Chest X-ray:
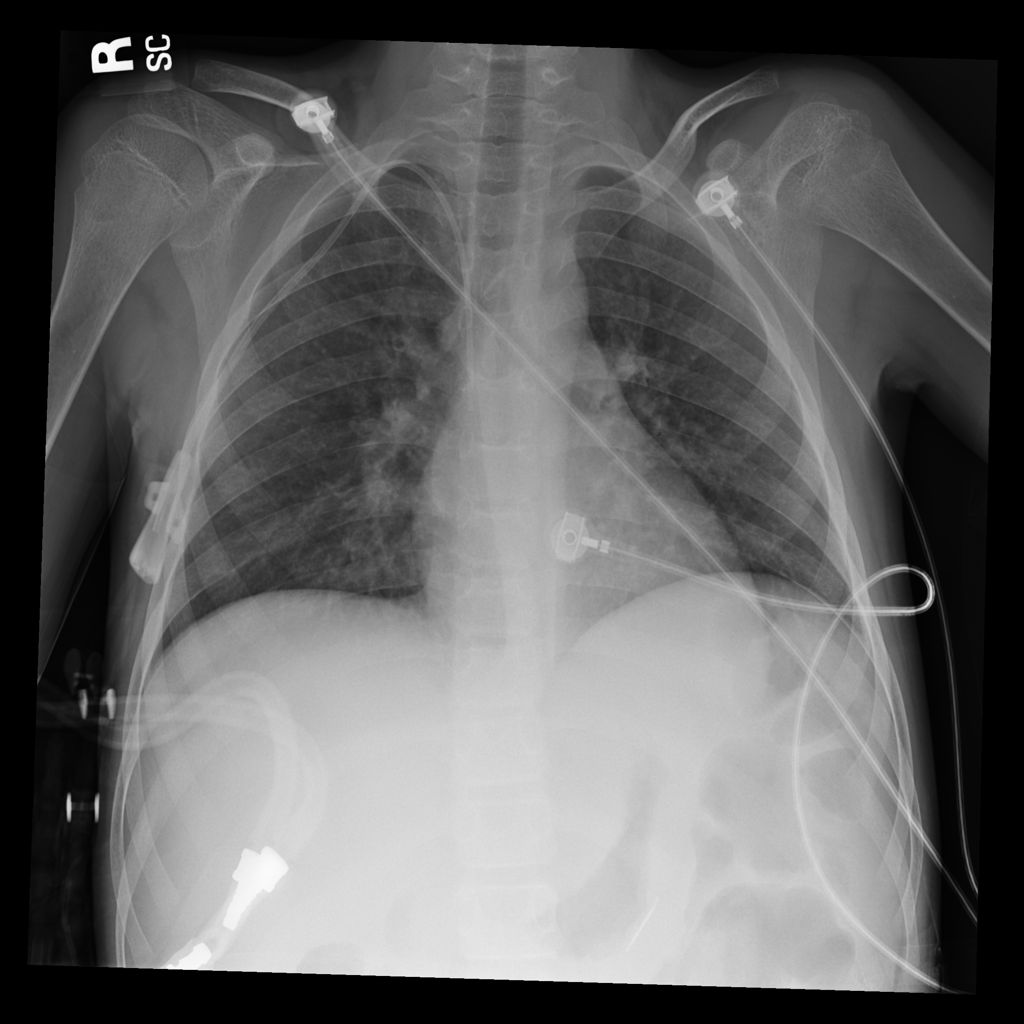
No abnormal finding: yes